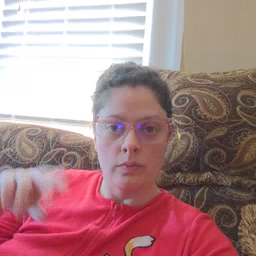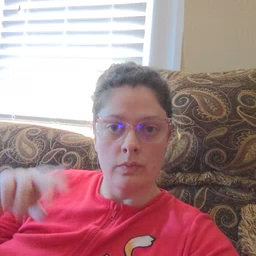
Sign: uncle